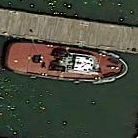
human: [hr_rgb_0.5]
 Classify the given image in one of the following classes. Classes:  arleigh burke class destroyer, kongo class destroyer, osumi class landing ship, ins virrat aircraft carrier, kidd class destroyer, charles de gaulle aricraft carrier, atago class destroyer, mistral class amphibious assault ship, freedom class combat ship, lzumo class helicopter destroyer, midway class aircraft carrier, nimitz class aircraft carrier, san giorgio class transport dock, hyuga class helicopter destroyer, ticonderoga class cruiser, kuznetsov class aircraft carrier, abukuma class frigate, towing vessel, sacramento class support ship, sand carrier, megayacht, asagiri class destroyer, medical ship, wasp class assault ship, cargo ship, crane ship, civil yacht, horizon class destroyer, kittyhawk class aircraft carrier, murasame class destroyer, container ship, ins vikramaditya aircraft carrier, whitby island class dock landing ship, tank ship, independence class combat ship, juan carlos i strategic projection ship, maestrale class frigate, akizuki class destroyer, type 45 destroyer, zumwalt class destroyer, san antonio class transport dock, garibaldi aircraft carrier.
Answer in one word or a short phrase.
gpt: Towing vessel